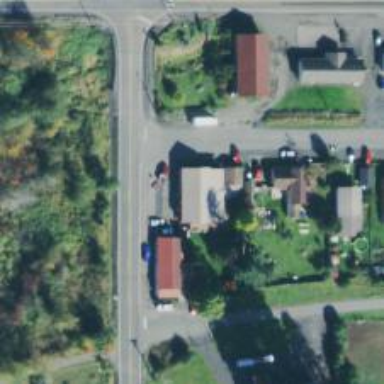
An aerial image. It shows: Convenience shop.